Question: I have requirement to add new column in default contacts table provided by android so can I do that .I just want to add a new value in that column if it is added from my application.So please tell me if it is possible .
Edit:My aim is to add data in defaults contacts table programatically so that it will also be visible when user opens default phonebook.
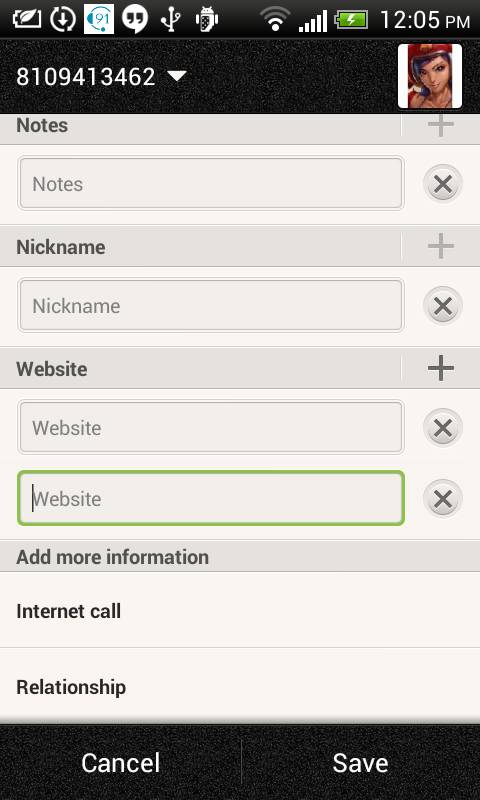
Answer: No. This is not possible.
Though it technically is, the end result will not be desirable:
1. It would need root obviously. You can't modify the data of other apps without root.
2. You would need to find where the actual SQLite database file is located, open that, modify it.
3. Would the contacts app even work after this modification? Doubtful.
4. Would this modification persist? Doubtful.
Why not make the association some other way? Store whatever value you have with an identifuer from the contacts database.